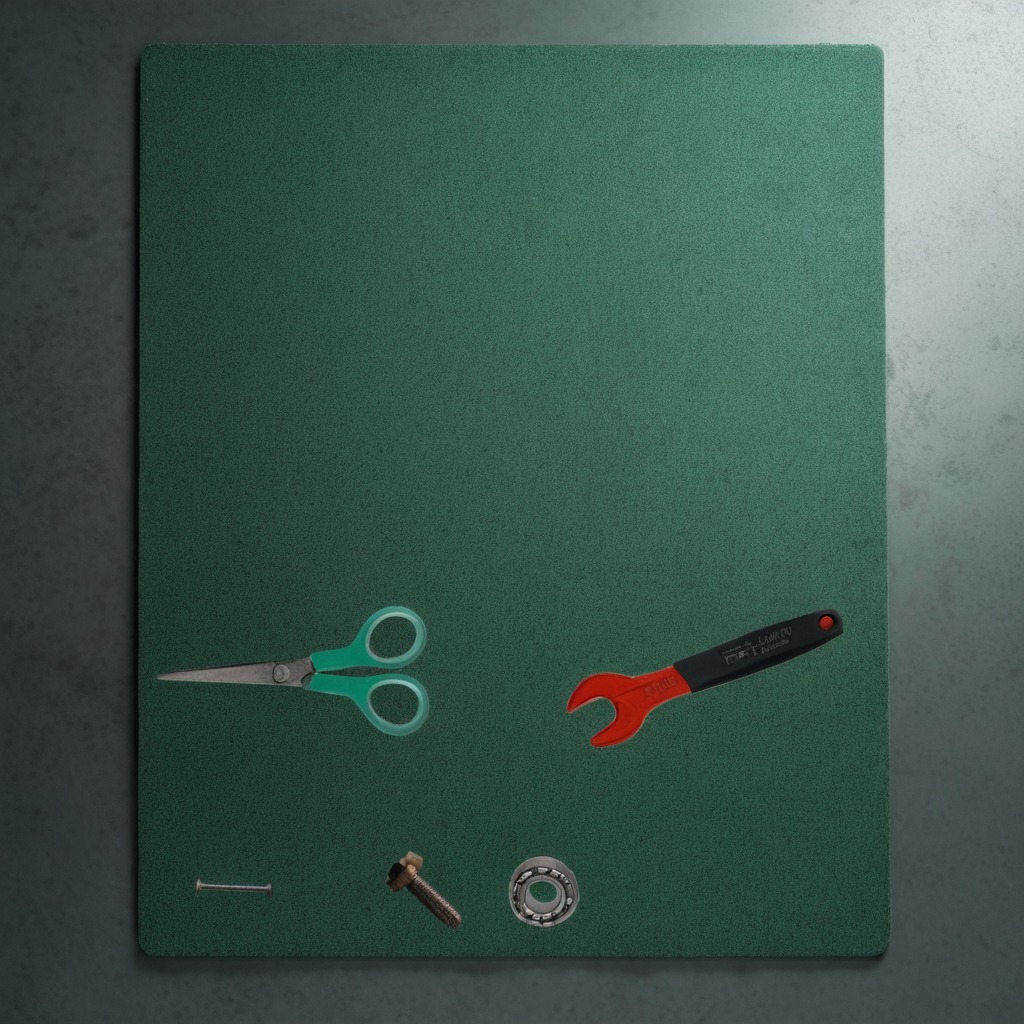
A metal ball bearing, a metal machine screw, an iron nail, a pair of scissors, and a wrench are lying on a clean granite tabletop covered with a green rubber mat inside a workshop under bright overhead lighting crisp shadows high clarity worn but beneath the mat.